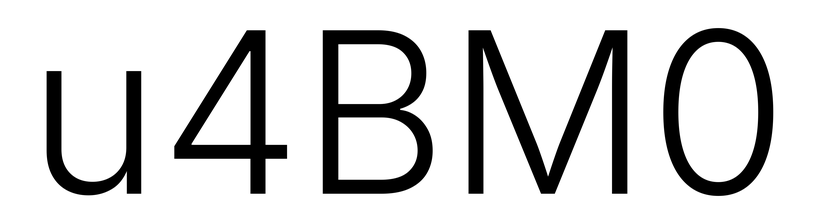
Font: Inter_Light